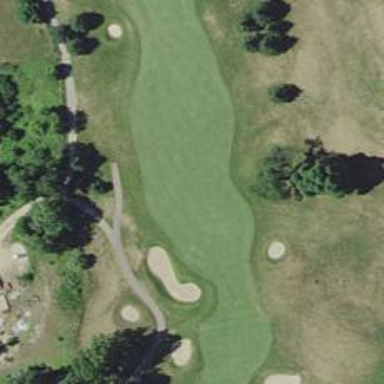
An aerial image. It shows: View of golf hole.